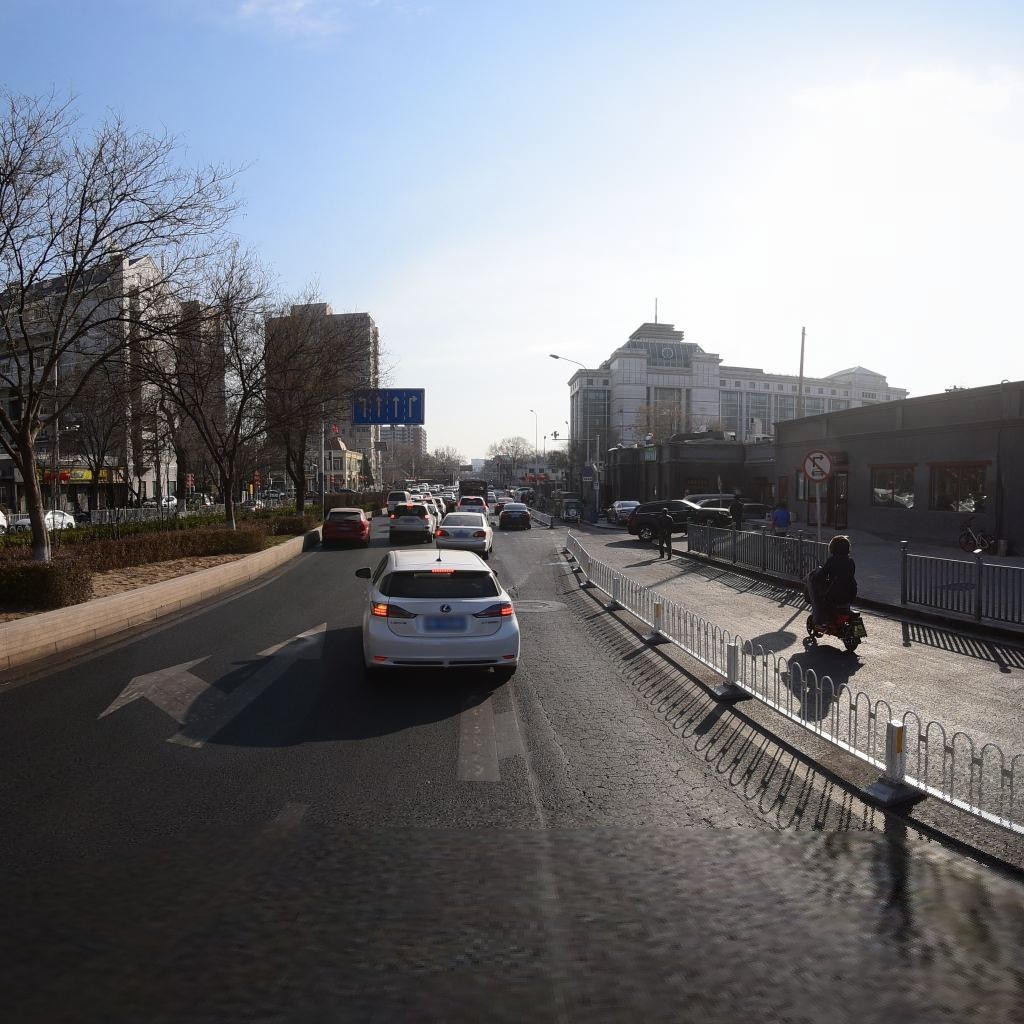
Region: Dongcheng
Road damage annotations: alligator crack, manhole cover